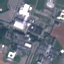
Land use / land cover class: Industrial